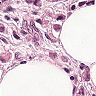
Metastatic tissue present: yes